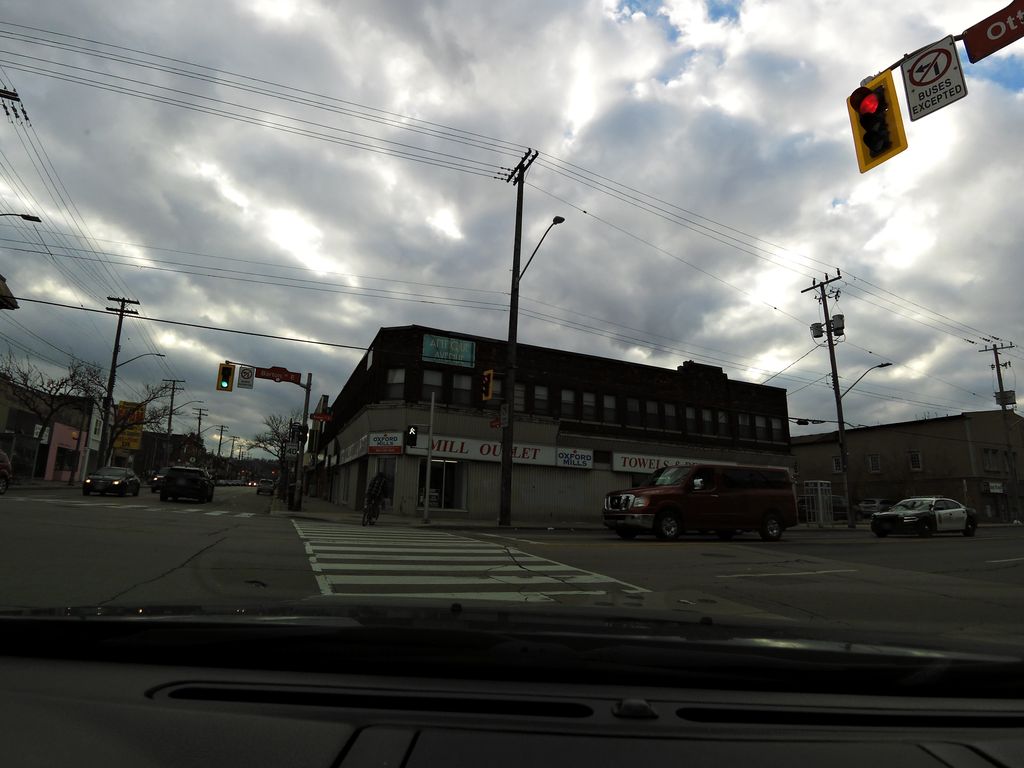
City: hamilton